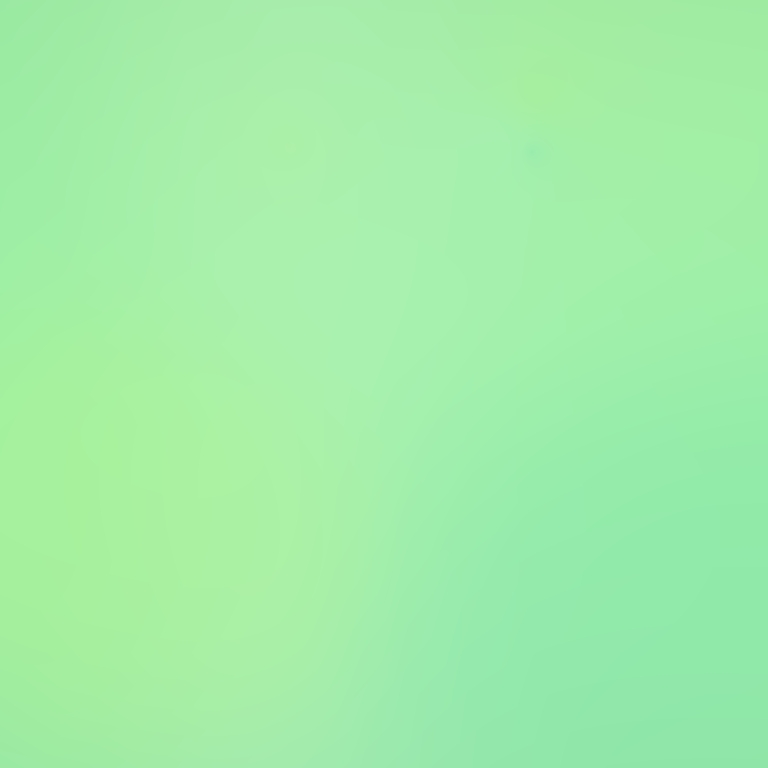
Abstract light effect, smooth gradient from soft green to light yellow, calm atmosphere, diffuse light, no room, no furniture, no objects.